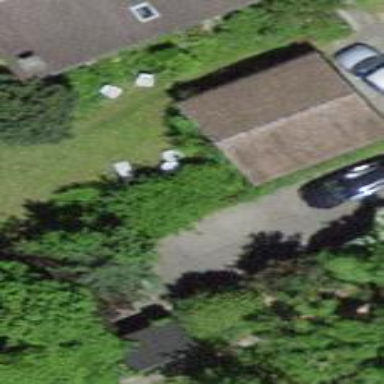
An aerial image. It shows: Garage building.